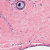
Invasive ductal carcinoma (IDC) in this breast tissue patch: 0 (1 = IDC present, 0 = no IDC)